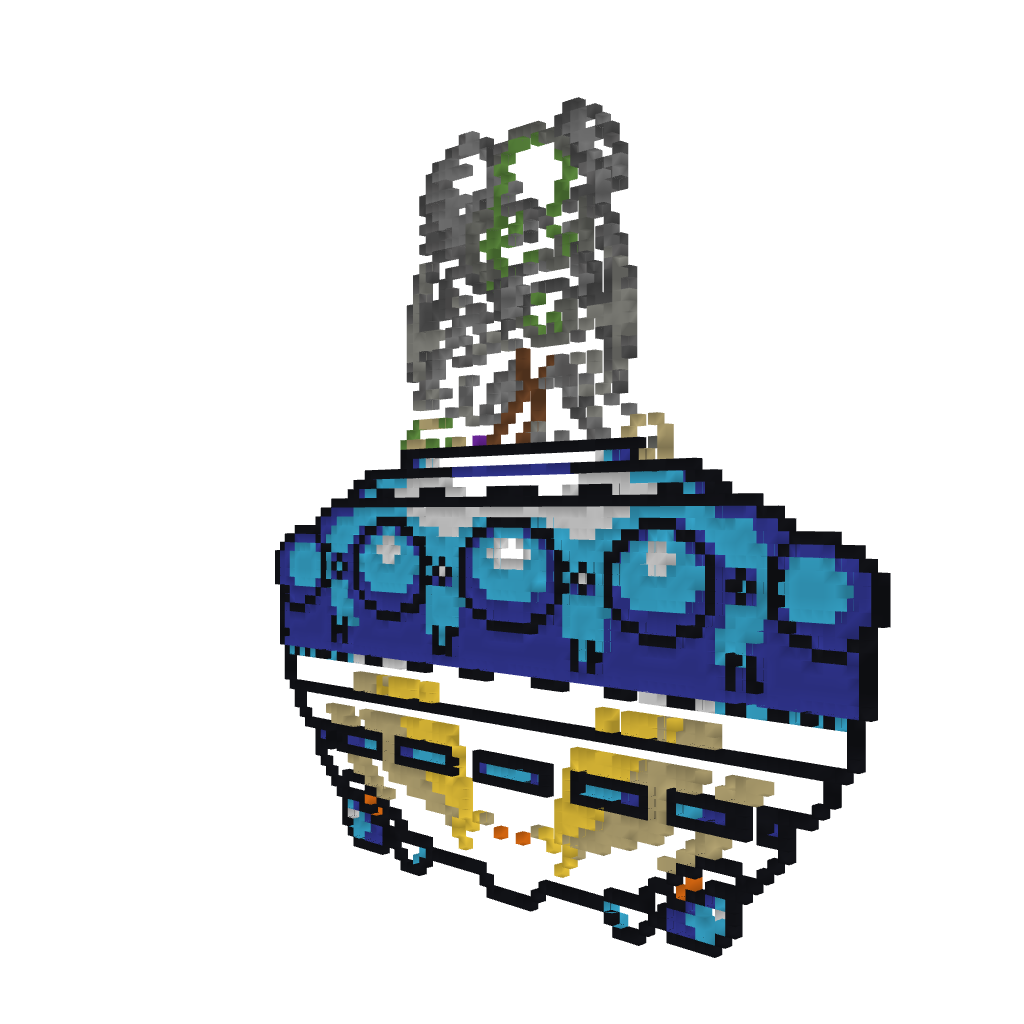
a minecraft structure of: Wily UFO (ErnieCIII)